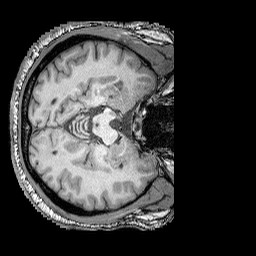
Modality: T1w
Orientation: axial
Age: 42
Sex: male
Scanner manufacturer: siemens
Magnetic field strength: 3 T
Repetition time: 2.25 s
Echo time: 0.00411 s